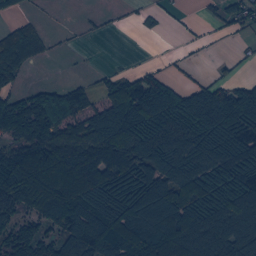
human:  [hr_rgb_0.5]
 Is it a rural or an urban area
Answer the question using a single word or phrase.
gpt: rural

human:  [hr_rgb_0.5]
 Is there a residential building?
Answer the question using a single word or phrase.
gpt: yes

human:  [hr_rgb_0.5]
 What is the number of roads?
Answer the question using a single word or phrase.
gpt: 56

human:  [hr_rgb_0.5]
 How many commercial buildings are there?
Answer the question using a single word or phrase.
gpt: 0

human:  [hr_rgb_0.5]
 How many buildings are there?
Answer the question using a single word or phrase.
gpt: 34

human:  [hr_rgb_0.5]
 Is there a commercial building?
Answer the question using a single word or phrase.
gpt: no

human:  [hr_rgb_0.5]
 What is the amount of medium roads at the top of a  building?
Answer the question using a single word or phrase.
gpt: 0

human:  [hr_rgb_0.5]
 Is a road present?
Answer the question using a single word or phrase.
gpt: yes

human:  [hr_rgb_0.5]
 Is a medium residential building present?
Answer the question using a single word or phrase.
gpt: no

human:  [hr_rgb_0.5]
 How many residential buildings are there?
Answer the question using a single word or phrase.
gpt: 30

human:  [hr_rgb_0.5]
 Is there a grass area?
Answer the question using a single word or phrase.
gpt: yes

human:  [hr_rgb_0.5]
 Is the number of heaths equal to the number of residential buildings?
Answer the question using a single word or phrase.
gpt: no

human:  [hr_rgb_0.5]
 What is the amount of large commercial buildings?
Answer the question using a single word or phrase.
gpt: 0

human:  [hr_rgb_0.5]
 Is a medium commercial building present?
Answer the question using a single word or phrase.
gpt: no

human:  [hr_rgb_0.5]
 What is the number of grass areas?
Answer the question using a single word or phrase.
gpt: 23

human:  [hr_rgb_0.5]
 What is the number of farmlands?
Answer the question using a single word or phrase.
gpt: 11

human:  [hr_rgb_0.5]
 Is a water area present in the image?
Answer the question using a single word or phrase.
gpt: yes

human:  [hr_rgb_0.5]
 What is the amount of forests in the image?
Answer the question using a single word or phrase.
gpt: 77

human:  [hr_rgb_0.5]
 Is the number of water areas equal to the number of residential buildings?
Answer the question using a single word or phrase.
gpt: no

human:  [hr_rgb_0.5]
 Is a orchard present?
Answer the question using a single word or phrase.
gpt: yes

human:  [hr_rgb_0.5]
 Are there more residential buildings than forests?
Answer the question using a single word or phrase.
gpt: no

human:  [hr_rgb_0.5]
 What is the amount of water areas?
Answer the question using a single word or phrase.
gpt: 7

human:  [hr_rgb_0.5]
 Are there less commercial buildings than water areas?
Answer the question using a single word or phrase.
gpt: yes

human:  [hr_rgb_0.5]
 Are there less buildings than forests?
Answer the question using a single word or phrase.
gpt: yes

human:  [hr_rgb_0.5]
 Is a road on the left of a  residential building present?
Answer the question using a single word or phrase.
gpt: yes

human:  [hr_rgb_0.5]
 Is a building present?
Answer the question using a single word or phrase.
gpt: yes

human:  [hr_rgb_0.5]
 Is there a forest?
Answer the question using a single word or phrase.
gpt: yes

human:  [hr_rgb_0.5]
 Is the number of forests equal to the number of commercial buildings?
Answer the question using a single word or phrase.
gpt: no

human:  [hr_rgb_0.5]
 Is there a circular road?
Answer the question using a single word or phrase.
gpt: no

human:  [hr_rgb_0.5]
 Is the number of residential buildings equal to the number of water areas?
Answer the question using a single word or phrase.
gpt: no

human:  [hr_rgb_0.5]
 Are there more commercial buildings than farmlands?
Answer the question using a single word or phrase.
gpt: no

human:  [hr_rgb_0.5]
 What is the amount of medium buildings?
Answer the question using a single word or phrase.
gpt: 0

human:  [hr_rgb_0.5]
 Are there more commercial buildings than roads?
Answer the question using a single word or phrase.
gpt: no

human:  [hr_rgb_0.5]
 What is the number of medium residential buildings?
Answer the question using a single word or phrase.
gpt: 0

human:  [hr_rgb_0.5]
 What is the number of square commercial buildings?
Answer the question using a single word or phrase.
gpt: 0

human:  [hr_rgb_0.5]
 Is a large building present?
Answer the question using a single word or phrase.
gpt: no

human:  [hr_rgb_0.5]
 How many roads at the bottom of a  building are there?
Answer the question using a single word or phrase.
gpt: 52

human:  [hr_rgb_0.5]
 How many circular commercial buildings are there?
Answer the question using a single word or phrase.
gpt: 0

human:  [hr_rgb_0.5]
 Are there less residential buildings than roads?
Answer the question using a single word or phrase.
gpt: yes

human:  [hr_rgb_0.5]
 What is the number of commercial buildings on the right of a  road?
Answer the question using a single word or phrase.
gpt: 0

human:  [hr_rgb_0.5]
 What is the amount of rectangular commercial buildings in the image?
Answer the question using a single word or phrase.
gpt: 0

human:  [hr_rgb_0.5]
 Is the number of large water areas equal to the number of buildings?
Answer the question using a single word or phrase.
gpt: no

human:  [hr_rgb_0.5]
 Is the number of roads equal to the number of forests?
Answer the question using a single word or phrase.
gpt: no

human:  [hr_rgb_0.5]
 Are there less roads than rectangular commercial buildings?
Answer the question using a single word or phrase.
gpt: no

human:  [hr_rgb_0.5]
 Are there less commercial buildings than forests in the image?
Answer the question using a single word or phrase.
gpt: yes

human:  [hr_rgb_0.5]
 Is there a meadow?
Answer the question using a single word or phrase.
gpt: yes

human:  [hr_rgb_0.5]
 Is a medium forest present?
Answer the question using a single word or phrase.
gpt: yes

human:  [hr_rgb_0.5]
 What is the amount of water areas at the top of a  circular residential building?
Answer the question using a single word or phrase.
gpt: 0

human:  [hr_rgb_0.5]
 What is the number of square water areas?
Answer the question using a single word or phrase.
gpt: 1

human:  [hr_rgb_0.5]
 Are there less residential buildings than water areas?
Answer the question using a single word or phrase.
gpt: no

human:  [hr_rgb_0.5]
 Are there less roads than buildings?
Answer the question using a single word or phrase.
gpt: no

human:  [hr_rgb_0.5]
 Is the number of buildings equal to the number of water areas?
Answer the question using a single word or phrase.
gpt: no

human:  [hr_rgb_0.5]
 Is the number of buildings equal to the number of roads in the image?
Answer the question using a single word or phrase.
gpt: no

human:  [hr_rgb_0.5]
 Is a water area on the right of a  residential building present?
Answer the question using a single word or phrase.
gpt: yes

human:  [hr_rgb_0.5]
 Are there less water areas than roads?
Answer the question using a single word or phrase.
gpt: yes

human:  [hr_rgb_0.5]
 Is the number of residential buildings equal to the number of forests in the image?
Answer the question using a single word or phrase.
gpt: no

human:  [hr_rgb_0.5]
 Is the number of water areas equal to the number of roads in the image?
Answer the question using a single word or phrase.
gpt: no

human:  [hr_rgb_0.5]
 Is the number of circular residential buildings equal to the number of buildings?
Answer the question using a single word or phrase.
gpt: no

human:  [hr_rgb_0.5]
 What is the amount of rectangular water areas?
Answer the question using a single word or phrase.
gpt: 1

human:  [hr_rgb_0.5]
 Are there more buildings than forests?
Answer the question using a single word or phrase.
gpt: no

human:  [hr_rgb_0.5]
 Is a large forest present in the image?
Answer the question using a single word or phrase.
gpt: yes

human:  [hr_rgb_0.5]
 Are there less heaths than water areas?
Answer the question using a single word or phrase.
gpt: no

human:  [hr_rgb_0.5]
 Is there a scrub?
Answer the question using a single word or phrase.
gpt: yes

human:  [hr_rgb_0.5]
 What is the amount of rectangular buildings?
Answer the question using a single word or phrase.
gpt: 26